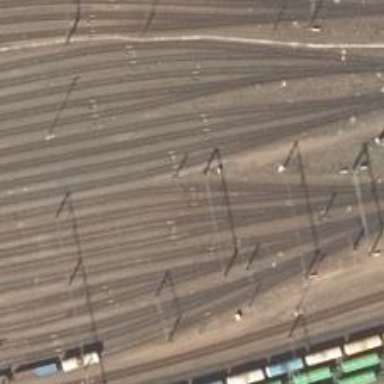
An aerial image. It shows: Railway signal.